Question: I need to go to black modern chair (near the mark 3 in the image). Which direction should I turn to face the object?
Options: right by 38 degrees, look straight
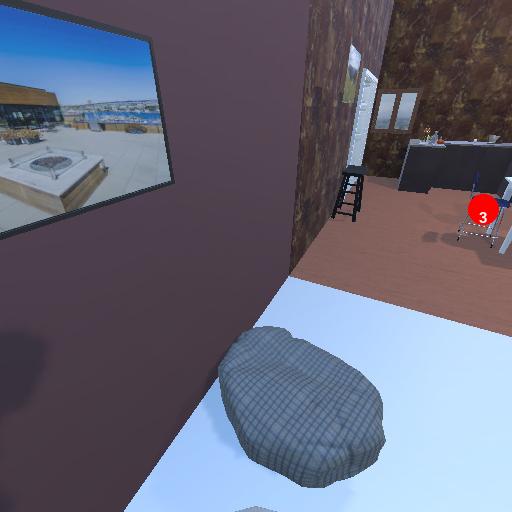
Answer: right by 38 degrees